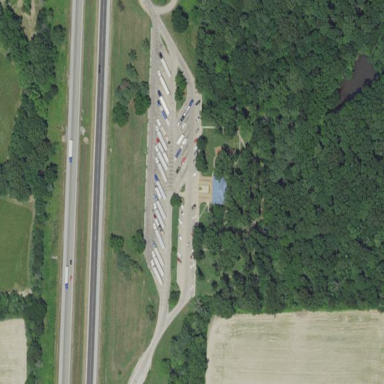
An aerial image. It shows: Rest area on the road.